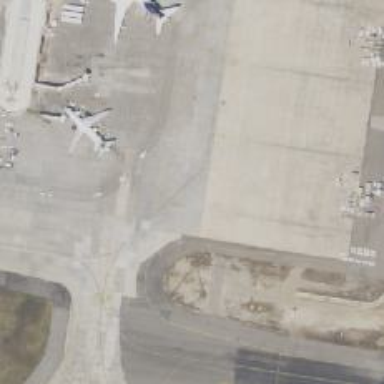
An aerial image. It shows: View of taxiway at the airport.